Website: walmart
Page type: address-validator
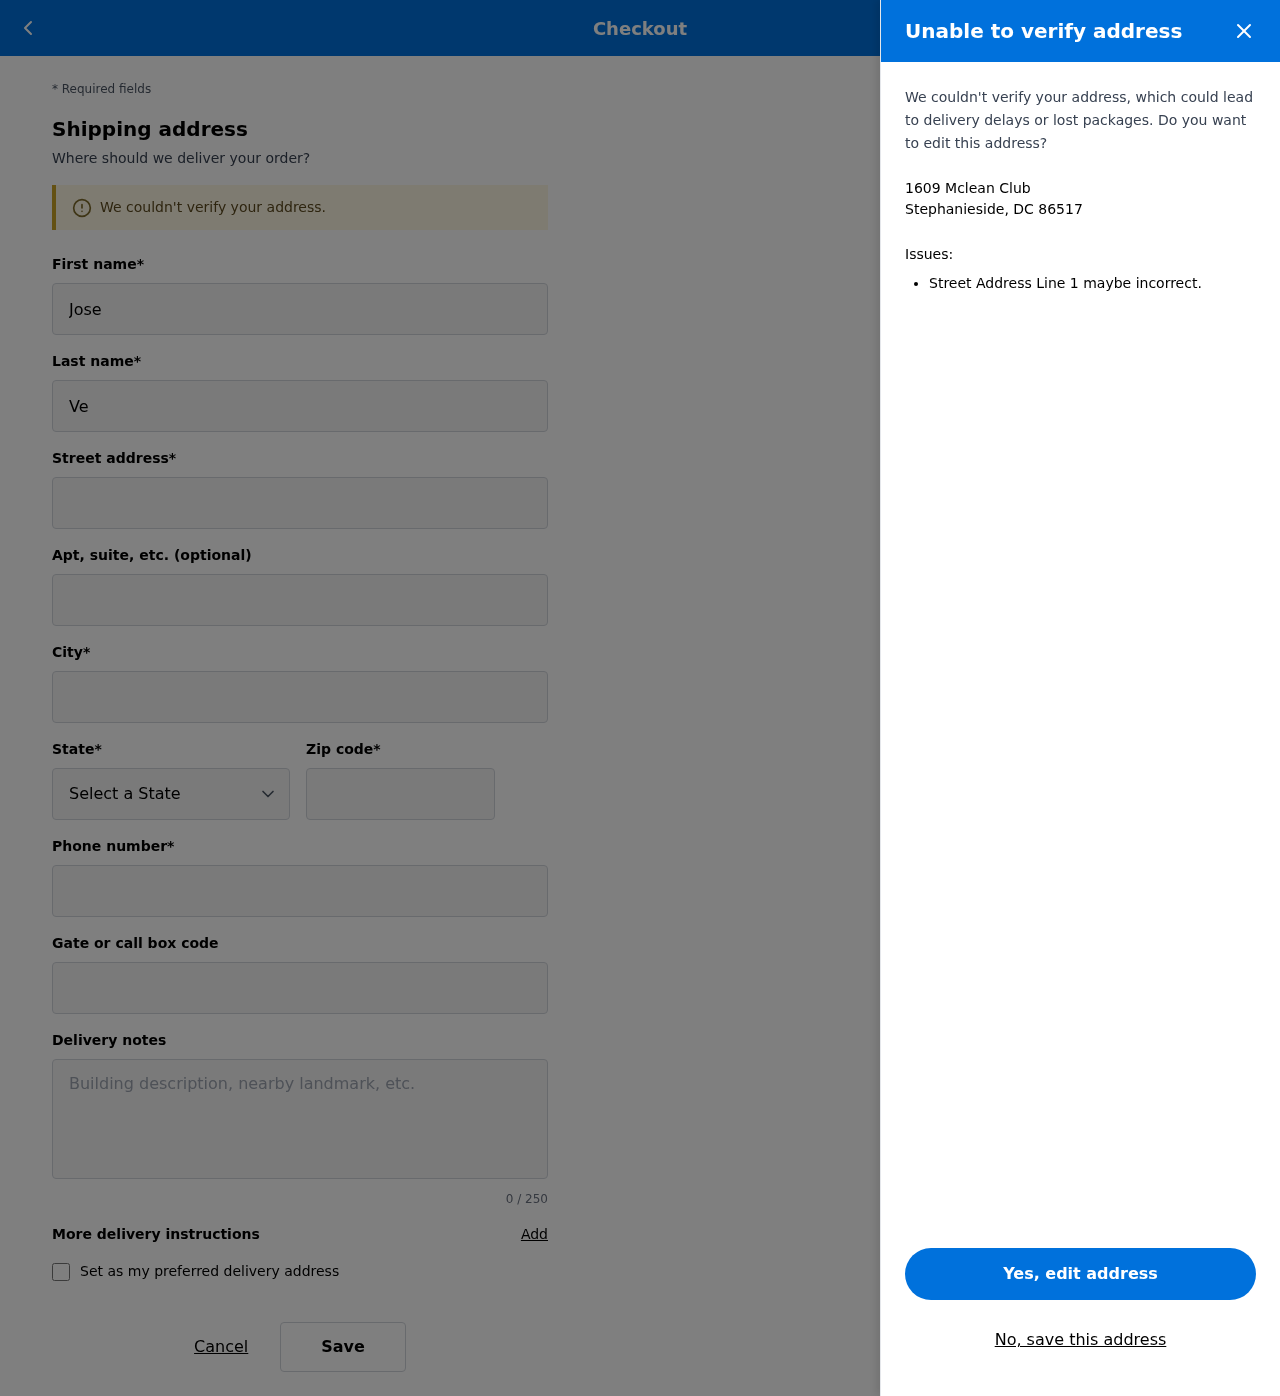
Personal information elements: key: PII_CITY_STATE_ZIP
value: Stephanieside, DC 86517
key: PII_STATE_ABBR
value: DC
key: PII_STREET
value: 1609 Mclean Club
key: PII_FIRSTNAME
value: Jose
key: PII_LASTNAME
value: Velazquez
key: PII_STREET2
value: Apt. 745
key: PII_CITY
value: Stephanieside
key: PII_POSTCODE
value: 86517
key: PII_PHONE
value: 4502099721
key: PII_SECURITY_CODE
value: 619